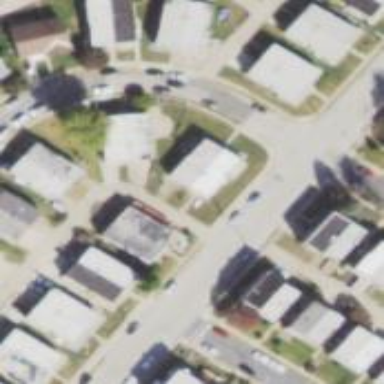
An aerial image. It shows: Alley classified as service road.